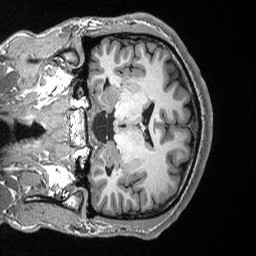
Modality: T1w
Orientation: coronal
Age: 25
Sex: male